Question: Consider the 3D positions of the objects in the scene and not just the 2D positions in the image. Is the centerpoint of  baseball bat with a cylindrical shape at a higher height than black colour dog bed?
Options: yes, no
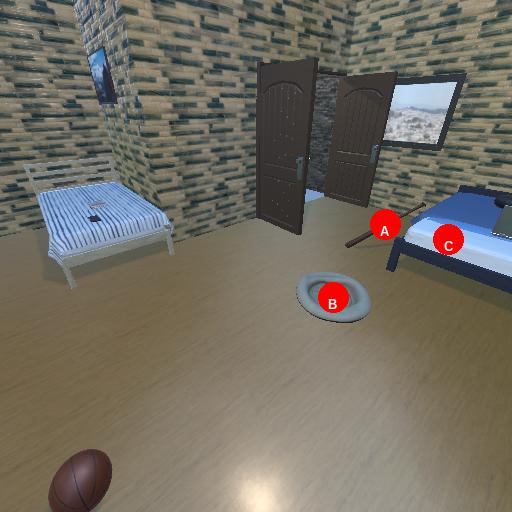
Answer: yes